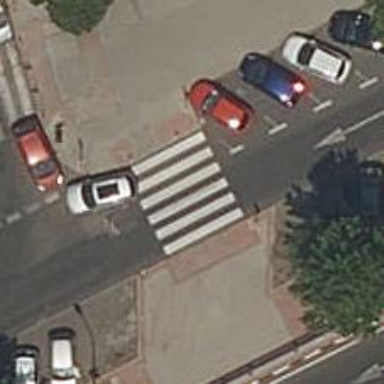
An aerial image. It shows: Marked crossing on the road.